Question: This is how a panel with a BorderLayout usually looks :

I dont want to put anything in the center, so the east and west are separated with a space. How to get them attached? If there isn't a way, what other Layout should I use instead?
Thank you
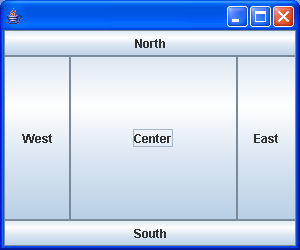
Answer: You can simply add graphical elements in the desired sections and ignore the others:
'''
add(element1, BorderLayout.WEST);
add(element2, BorderLayout.EAST);
'''
If you want a space in the center, add it explicitly:
'''
add(new JLabel(" "), BorderLayout.CENTER);
'''